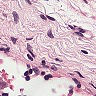
Metastatic tissue present: no